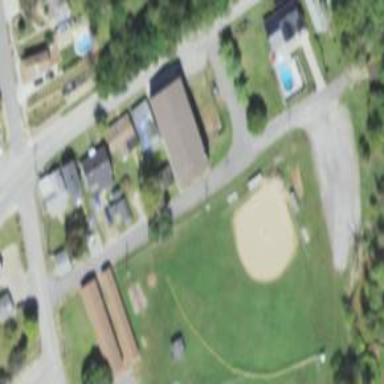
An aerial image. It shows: Baseball pitch for leisure land.